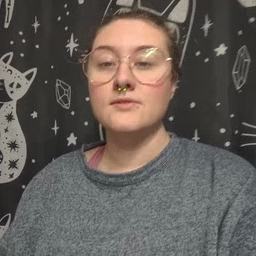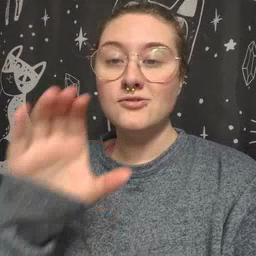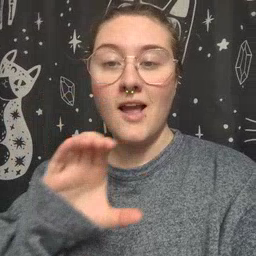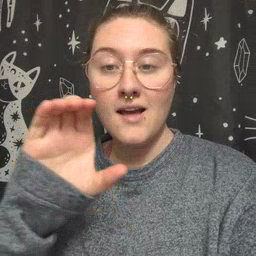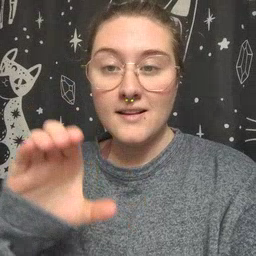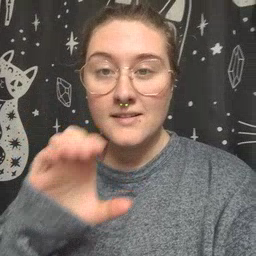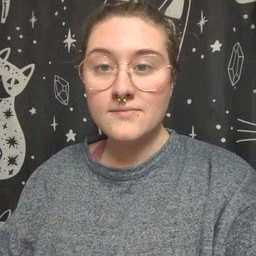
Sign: chocolate